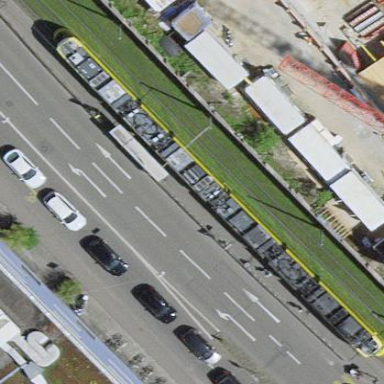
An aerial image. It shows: Platform for public transport with shelter. This platform is for trams and railways.